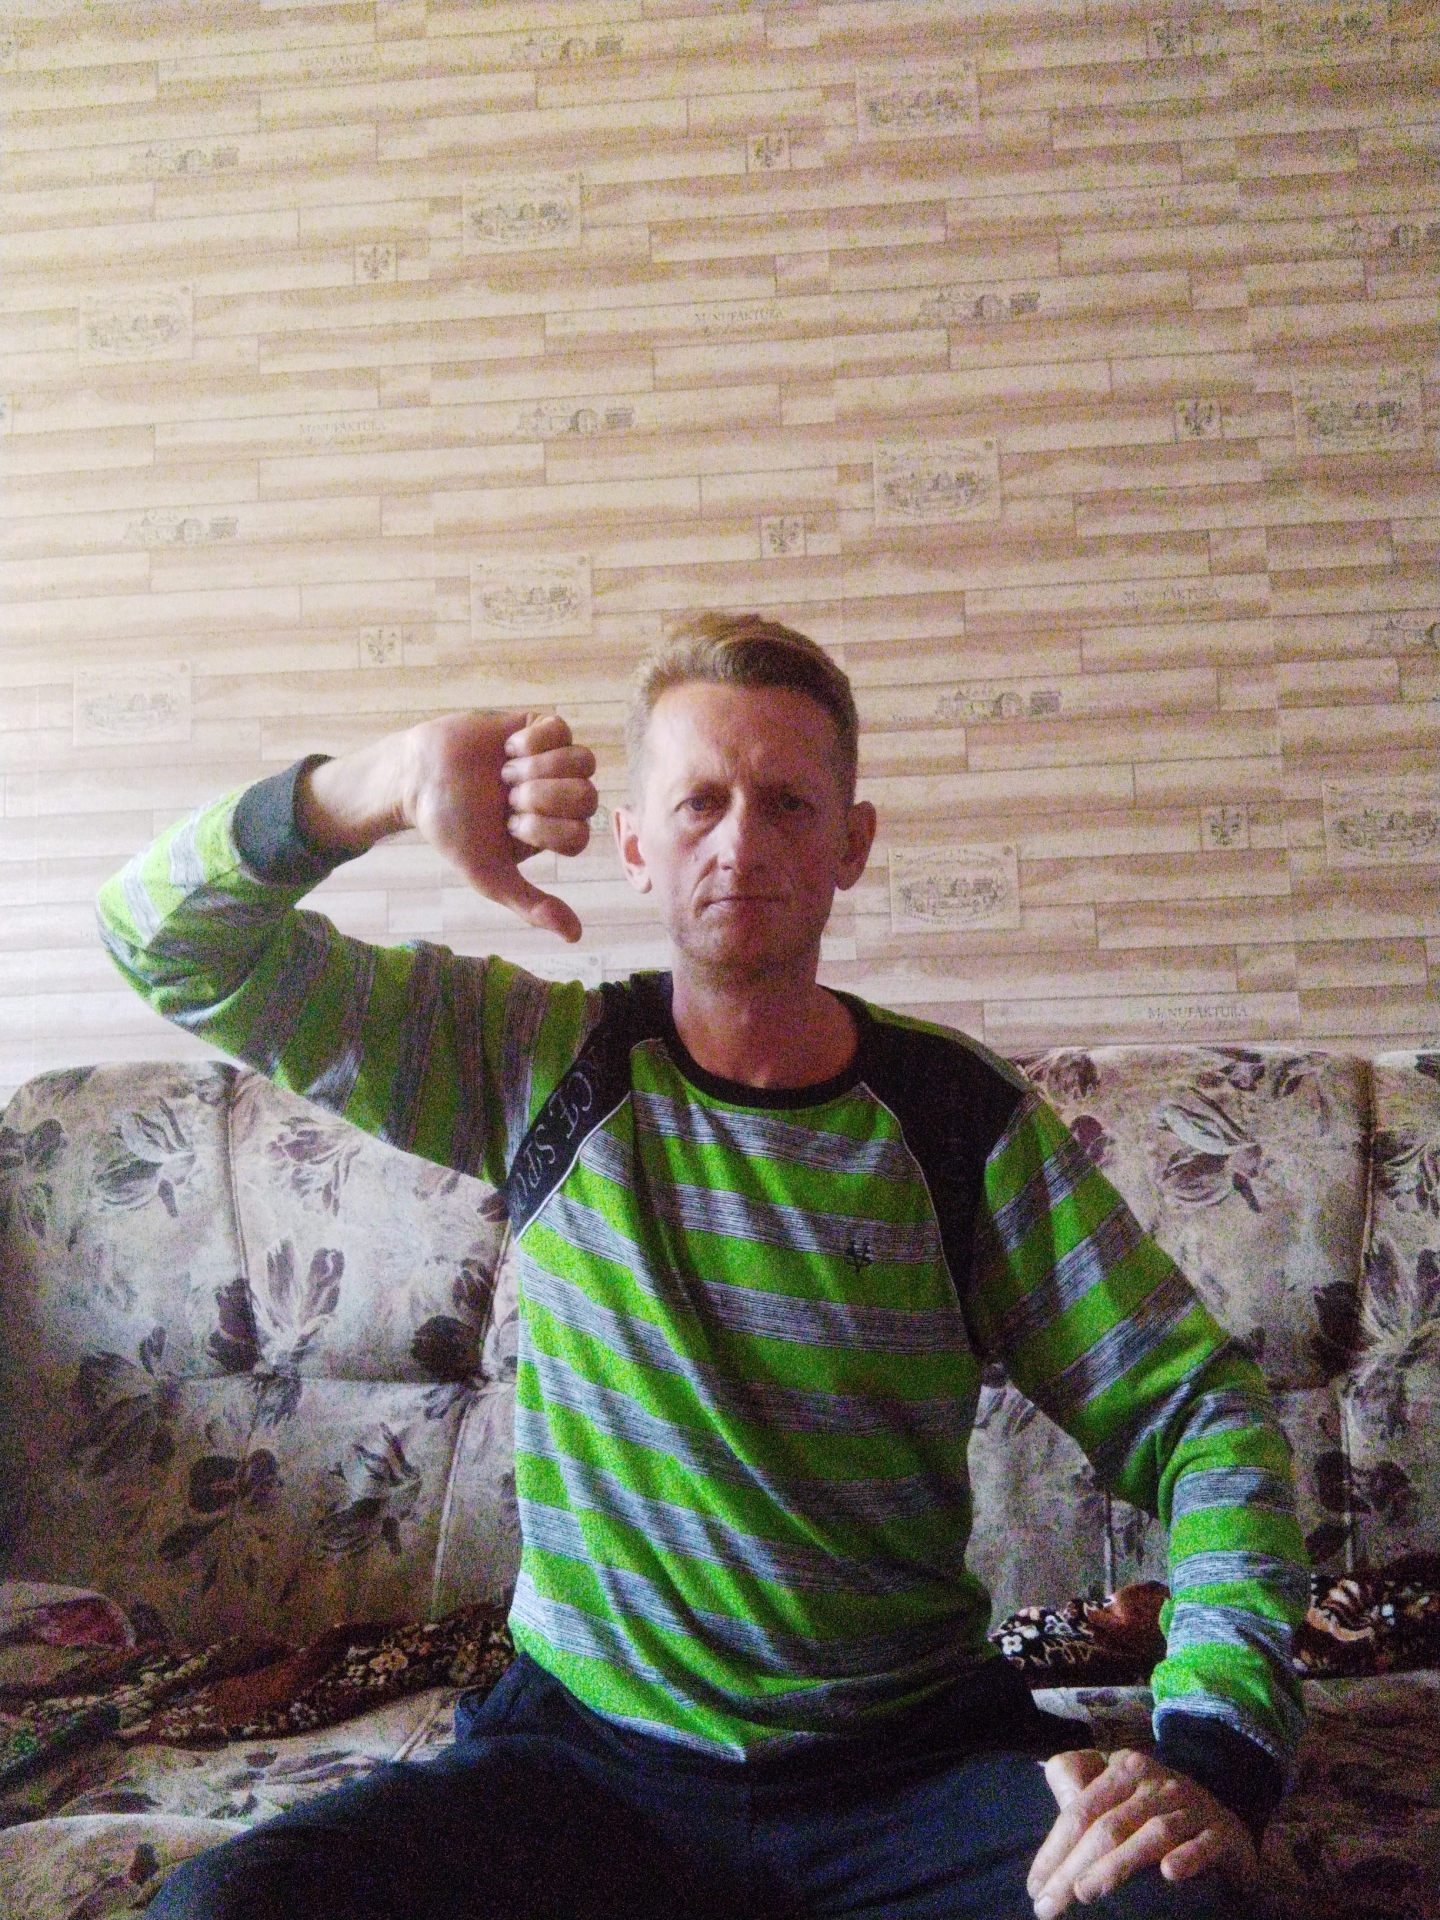
Label: noise